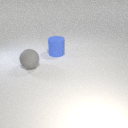
large gray rubber sphere to the left of large blue rubber cylinder